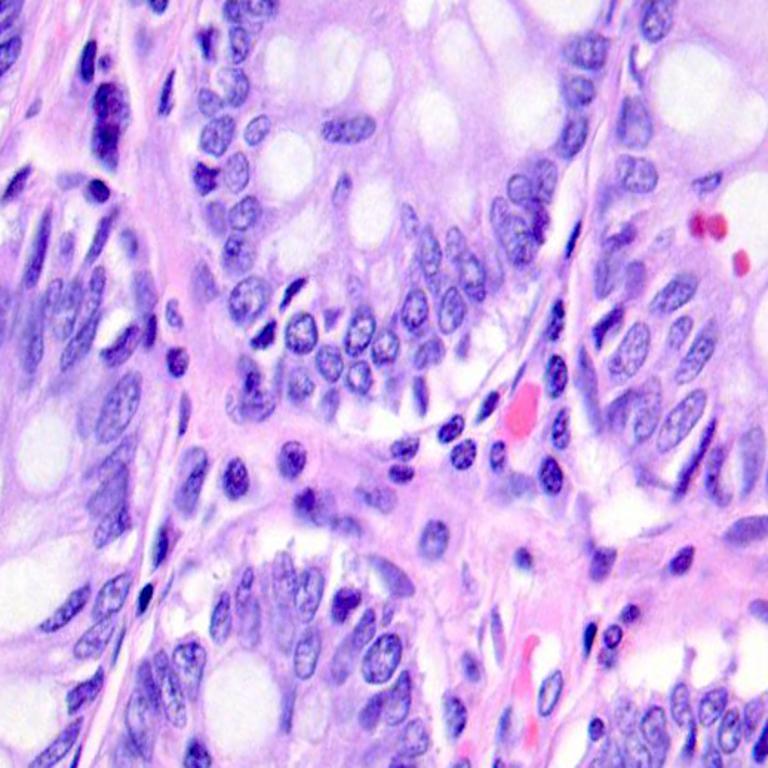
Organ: colon
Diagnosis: benign